Aerial crown-view tile of a tropical tree (Barro Colorado Island, Panama), acquired 20250317:
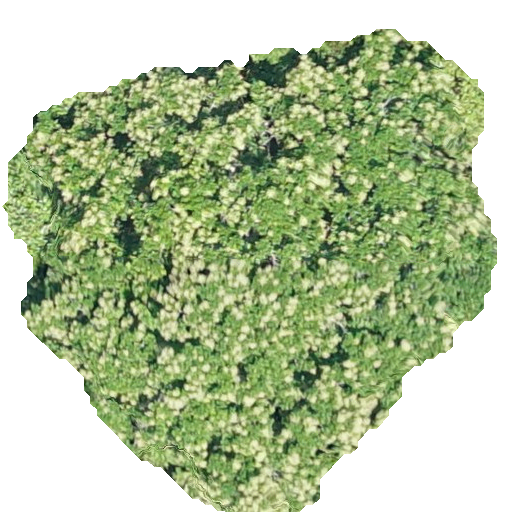
Species: Anacardium excelsum
GBIF accepted scientific name: Anacardium excelsum
Crown area: 251.237 m²